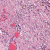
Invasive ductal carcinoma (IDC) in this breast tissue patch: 0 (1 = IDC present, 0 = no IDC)